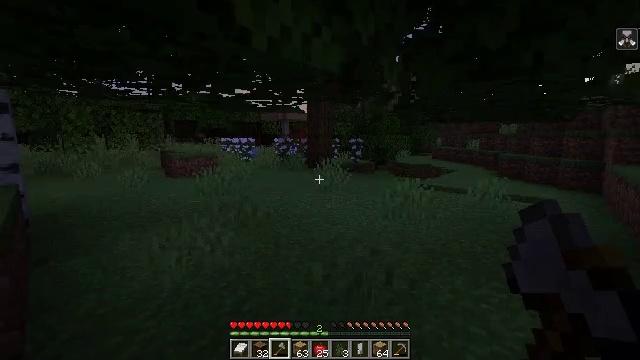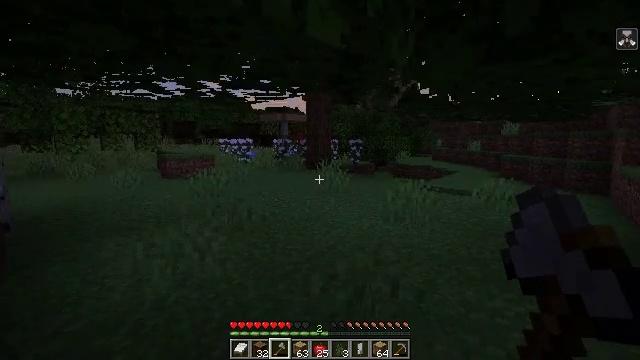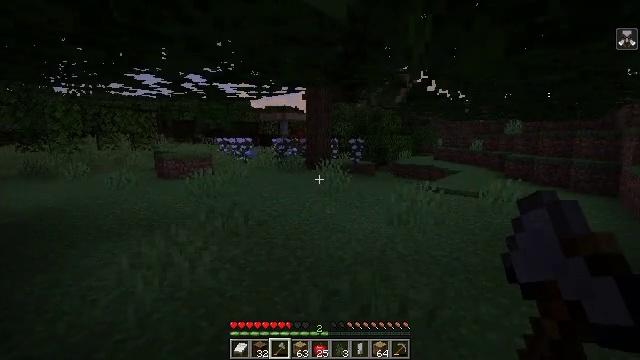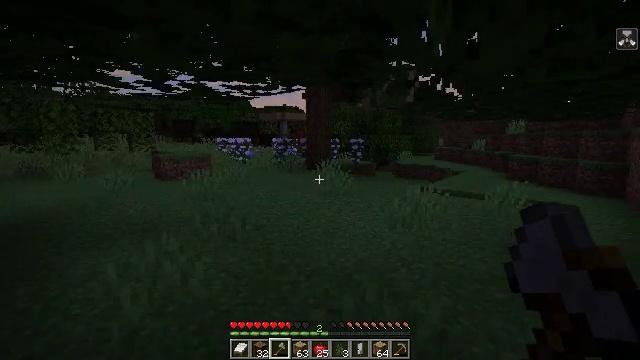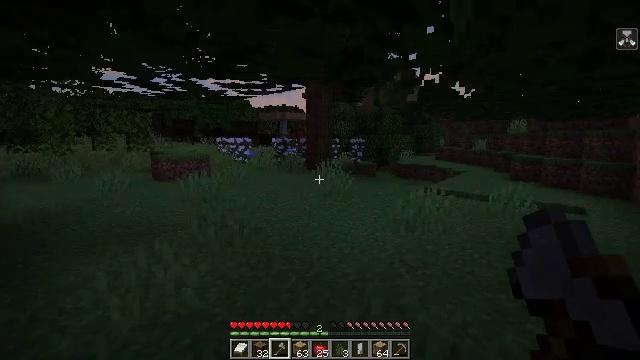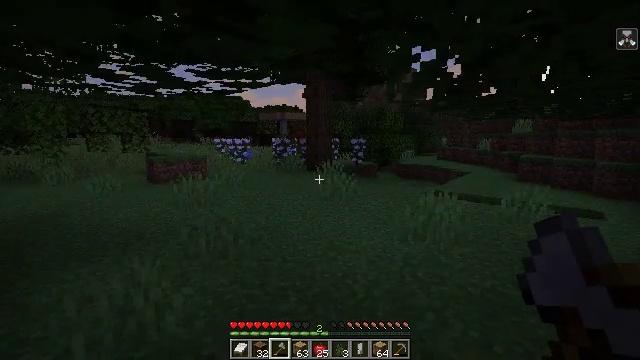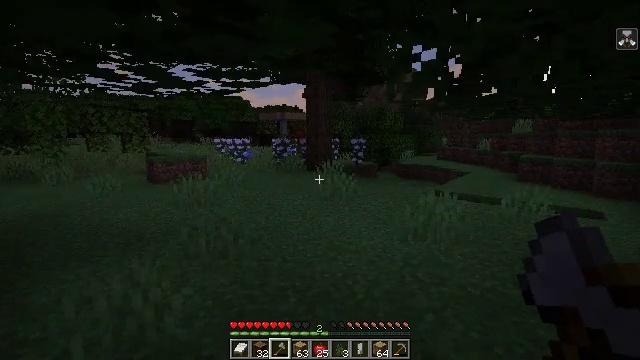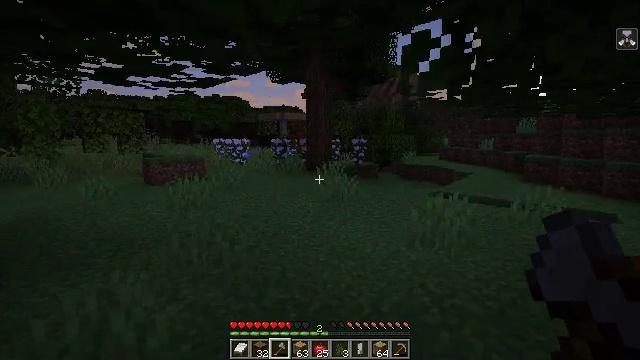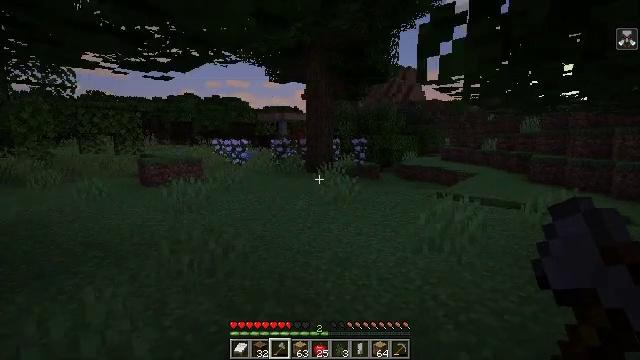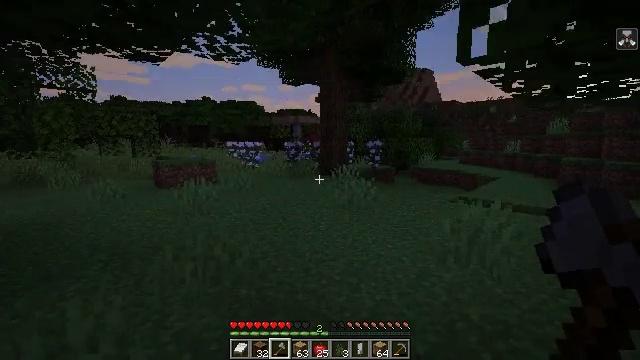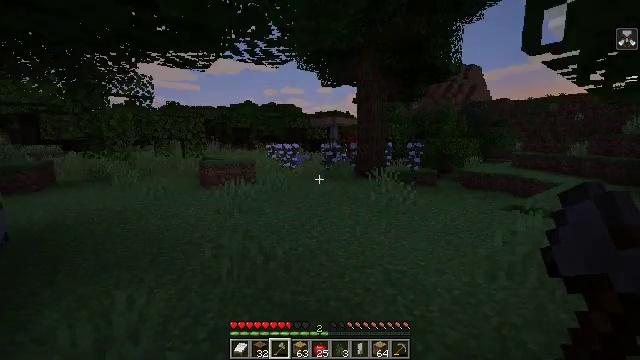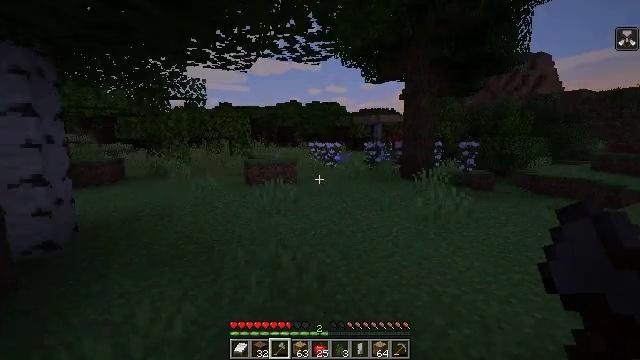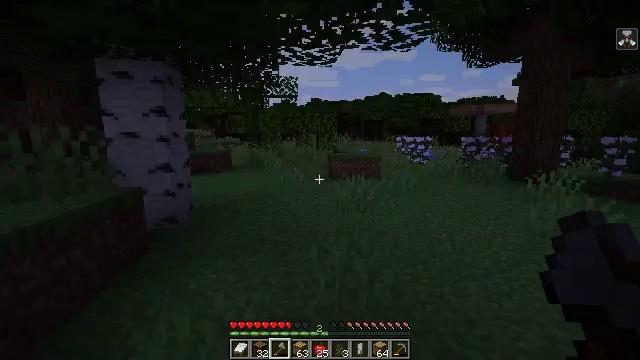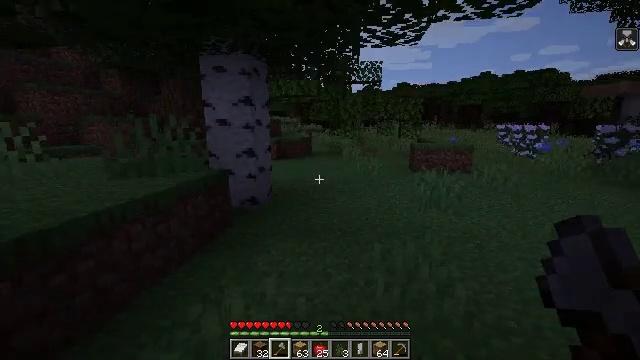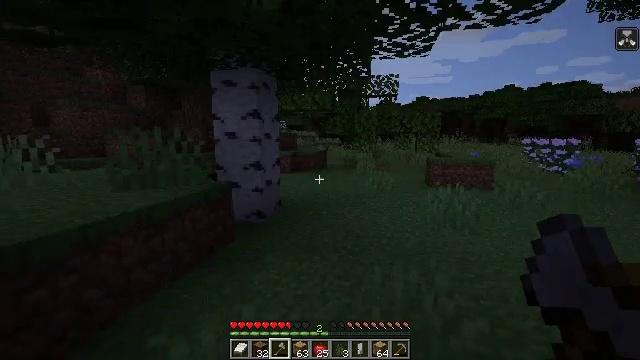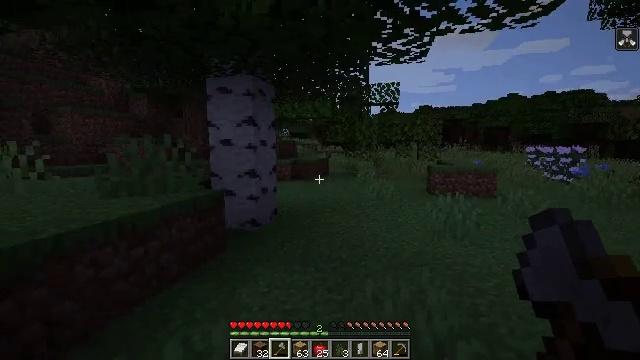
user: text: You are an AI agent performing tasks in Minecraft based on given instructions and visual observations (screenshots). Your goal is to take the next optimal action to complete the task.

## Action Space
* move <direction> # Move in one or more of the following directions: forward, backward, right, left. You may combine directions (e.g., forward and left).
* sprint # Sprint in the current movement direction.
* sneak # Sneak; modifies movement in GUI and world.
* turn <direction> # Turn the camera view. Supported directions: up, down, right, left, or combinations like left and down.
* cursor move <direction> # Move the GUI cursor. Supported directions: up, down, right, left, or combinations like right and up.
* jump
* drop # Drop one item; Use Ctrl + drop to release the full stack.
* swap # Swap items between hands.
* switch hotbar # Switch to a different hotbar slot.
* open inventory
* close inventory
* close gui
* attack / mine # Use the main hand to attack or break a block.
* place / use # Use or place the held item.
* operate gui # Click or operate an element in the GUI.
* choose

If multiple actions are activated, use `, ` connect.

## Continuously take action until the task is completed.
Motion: motion action
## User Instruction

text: Use your axe to get birch logs.
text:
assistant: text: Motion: move forward
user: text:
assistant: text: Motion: move forward
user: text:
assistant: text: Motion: move forward
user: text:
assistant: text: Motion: move forward
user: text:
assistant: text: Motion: move forward
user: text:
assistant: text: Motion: move forward
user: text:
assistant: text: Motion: move forward
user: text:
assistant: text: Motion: move forward
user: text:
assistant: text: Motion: move forward, turn left
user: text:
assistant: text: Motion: move forward, turn left
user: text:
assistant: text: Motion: move forward, turn left
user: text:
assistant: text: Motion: move forward and move right, turn left and down
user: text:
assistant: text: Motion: move forward and move right, turn left and down
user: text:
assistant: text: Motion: move forward and move right, turn left and up
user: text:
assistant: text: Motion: move forward and move right, turn up
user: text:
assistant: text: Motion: move forward
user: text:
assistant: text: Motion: move forward
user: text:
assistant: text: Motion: move forward, turn right
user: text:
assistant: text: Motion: move forward
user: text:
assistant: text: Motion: move forward
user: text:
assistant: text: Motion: move forward, turn left and down
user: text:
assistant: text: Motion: move forward and move right, turn down
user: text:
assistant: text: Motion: move forward and move right
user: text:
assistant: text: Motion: move forward and move right
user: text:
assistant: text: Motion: move forward and move right, turn left
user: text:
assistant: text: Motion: move forward and move right, turn left
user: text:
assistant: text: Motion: move forward and move right, turn left
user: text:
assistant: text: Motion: move forward and move right, turn left
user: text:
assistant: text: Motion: move forward and move right, turn left
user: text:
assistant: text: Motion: move forward, turn left